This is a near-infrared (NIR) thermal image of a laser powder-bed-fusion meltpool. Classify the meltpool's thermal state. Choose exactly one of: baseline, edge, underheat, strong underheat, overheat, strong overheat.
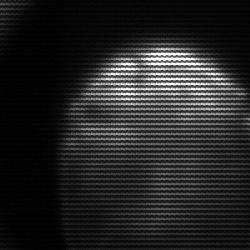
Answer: edge